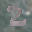
Label: 2